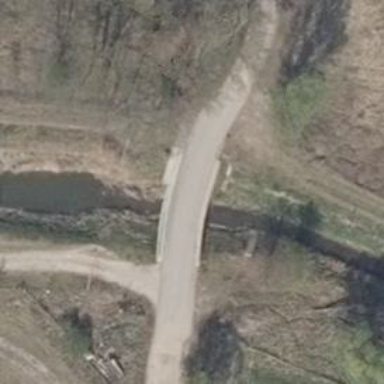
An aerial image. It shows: Unclassified road on asphalt surface with bridge.